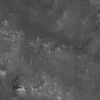
Atmospheric dust classification: not_dusty